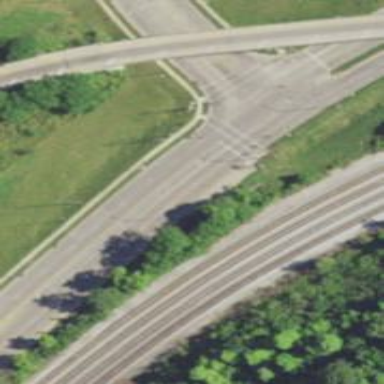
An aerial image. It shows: Primary highway.